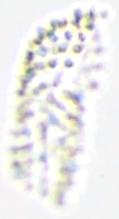
Label: Phaeocystis